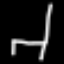
Label: chair